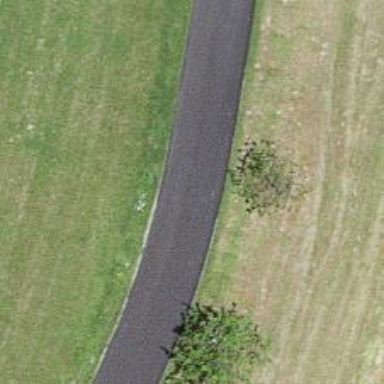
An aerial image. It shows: Unclassified asphalt road with grade1 tracktype.